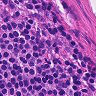
Metastatic tissue present: no